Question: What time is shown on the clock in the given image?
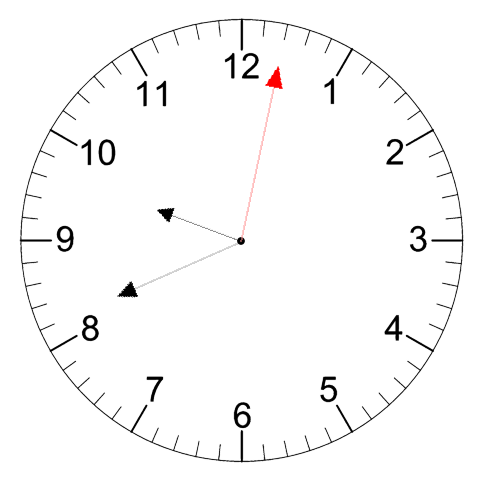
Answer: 09:41:02